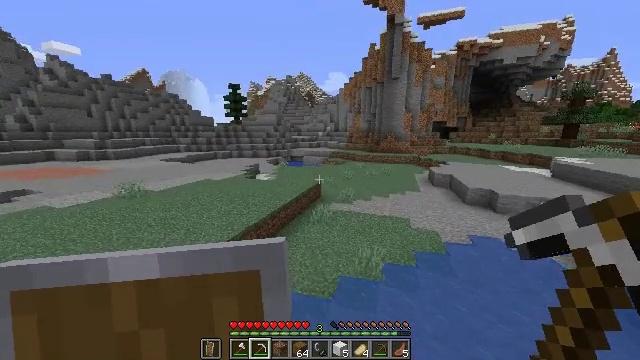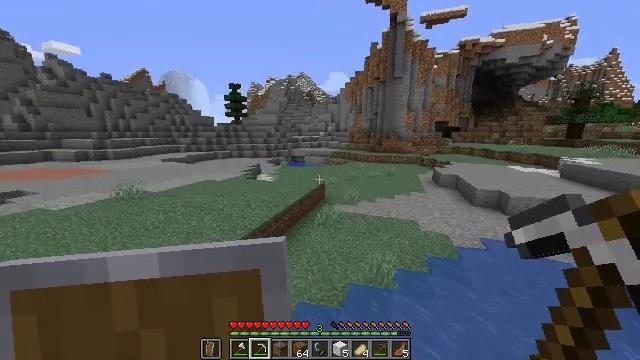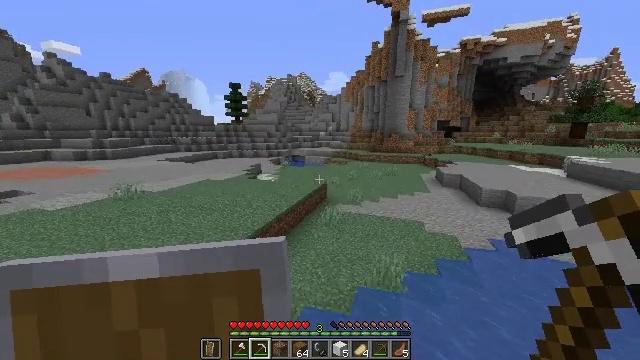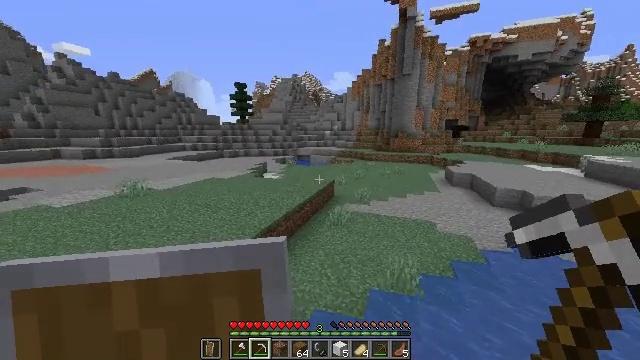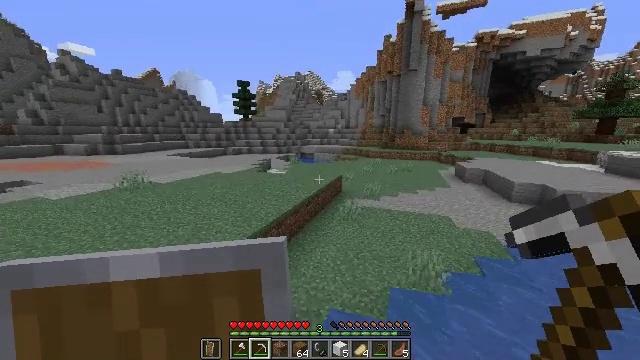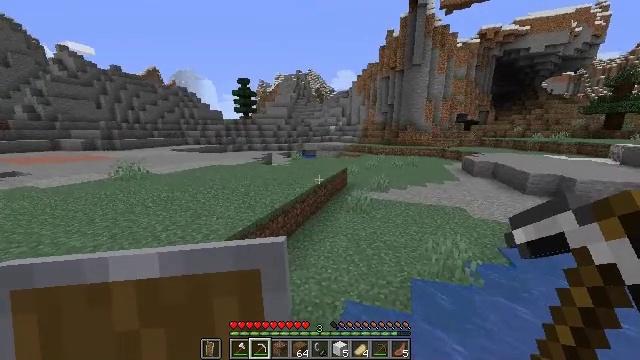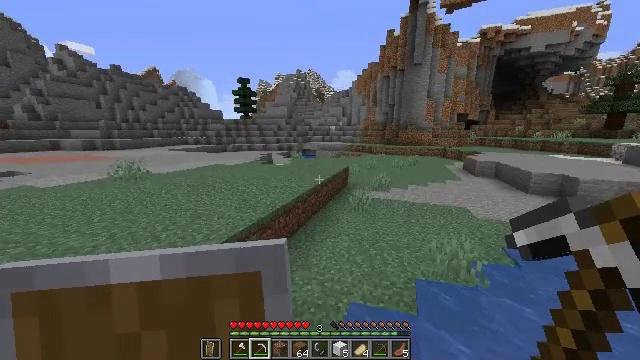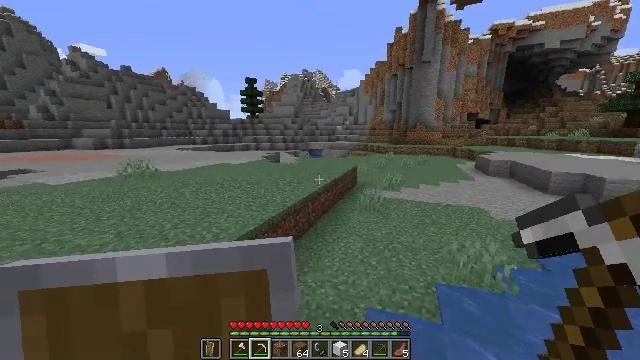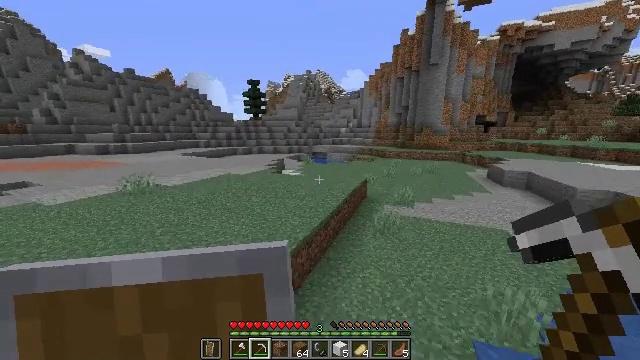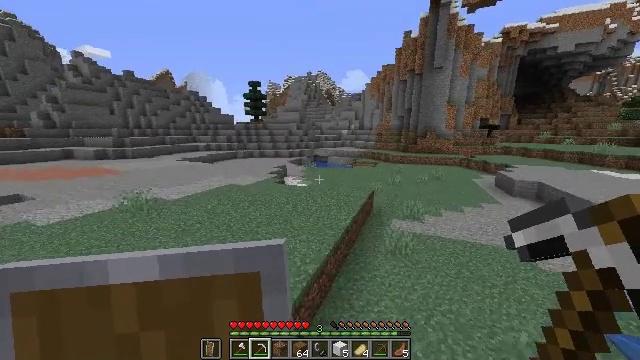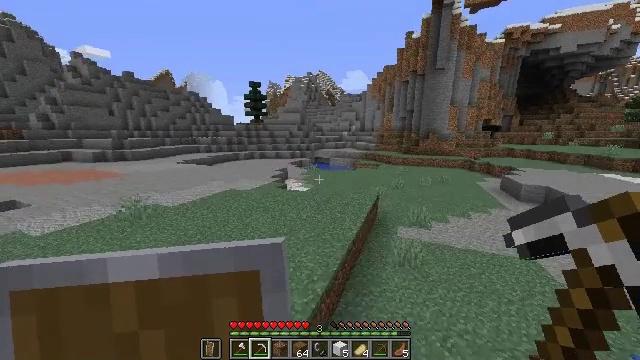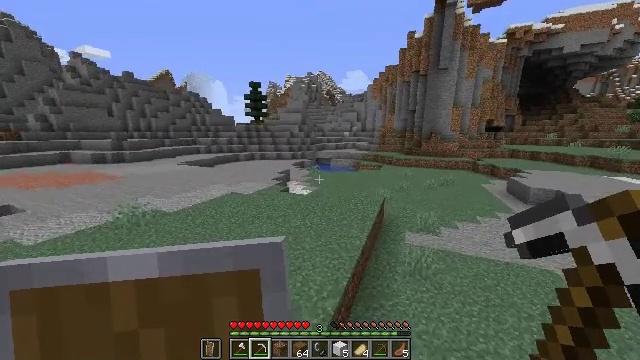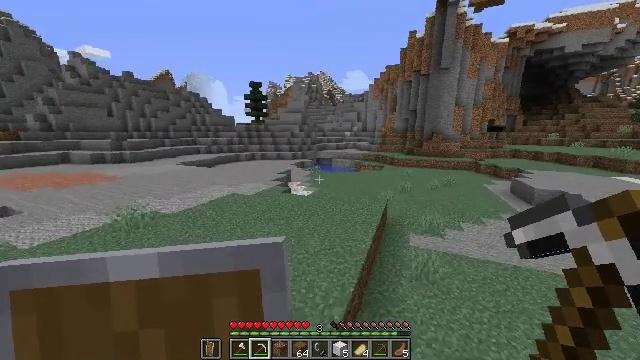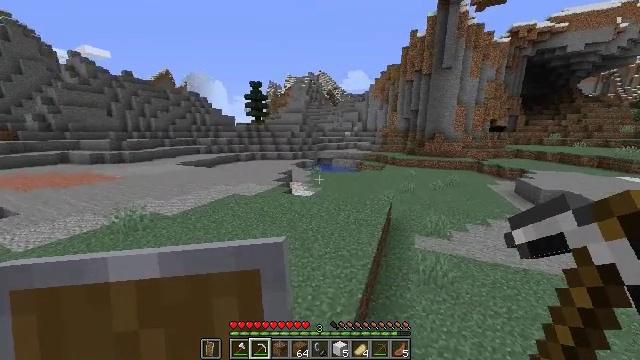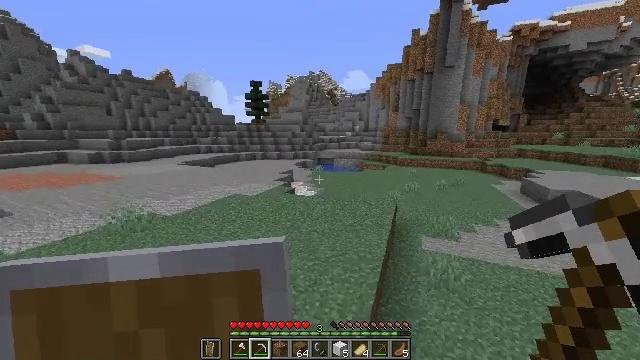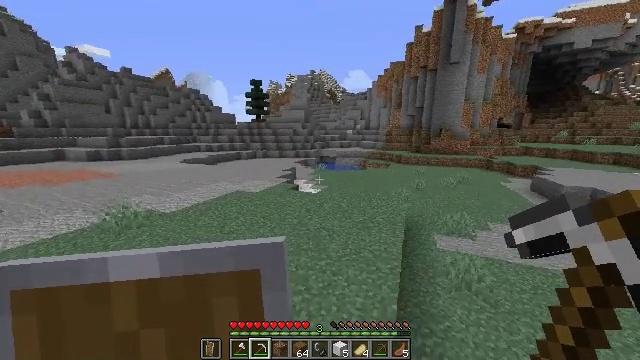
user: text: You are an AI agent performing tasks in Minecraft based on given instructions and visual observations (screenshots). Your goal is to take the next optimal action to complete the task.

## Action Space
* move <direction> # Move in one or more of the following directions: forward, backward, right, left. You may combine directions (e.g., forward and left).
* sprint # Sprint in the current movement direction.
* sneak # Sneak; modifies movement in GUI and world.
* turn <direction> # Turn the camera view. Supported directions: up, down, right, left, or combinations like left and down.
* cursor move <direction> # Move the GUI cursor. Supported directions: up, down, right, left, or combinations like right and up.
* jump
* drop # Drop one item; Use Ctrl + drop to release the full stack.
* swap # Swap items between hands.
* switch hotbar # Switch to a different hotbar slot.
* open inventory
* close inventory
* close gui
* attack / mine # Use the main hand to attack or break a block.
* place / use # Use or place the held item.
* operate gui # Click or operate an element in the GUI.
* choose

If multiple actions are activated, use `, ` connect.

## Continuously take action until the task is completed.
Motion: motion action
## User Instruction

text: Cut down the sugar cane stalks.
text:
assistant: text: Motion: move forward and move left, sprint, jump
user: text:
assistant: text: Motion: move forward and move left, sprint, jump
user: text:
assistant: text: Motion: move forward and move left, sprint, turn left, jump
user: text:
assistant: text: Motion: move forward and move left, sprint, jump
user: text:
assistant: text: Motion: move forward and move left, sprint, jump
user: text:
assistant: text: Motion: move forward and move left, sprint, jump
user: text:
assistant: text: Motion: move forward and move left, sprint, turn left, jump
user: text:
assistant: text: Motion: move forward and move left, sprint, jump
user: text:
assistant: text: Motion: move forward and move left, sprint, jump
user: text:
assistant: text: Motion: move forward and move left, sprint, jump
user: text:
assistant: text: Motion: move forward and move left, sprint, jump
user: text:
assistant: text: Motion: move forward and move left, sprint, jump
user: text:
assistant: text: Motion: move forward and move left, sprint, jump
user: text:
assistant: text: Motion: move forward and move left, sprint, jump
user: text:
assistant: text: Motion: move forward and move left, sprint, jump
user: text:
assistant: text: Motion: move forward and move left, sprint, jump
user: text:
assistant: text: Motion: move forward and move left, sprint, jump
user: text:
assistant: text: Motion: move forward and move left, sprint, turn left, jump
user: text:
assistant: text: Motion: move forward and move left, sprint, turn left, jump
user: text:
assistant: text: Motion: move forward and move left, sprint, turn left and up, jump
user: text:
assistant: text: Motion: move forward and move left, sprint, turn left, jump
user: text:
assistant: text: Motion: move forward and move left, sprint, turn left, jump
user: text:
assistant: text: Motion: move forward and move left, sprint, turn left, jump
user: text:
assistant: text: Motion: move forward and move left, sprint, jump
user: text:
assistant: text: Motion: move forward and move left, sprint, jump
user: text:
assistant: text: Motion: move forward and move left, sprint, jump
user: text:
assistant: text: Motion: move forward and move left, sprint, jump
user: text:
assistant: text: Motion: move forward and move left, sprint, jump
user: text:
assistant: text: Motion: move forward, sprint, jump
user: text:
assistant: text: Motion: move forward, sprint, jump